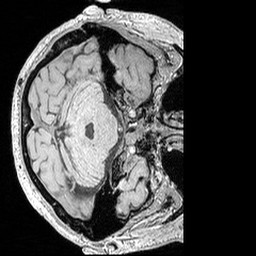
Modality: MP2RAGE
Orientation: axial
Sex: male
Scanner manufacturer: siemens
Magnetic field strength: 3 T
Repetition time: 5 s
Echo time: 0.00292 s